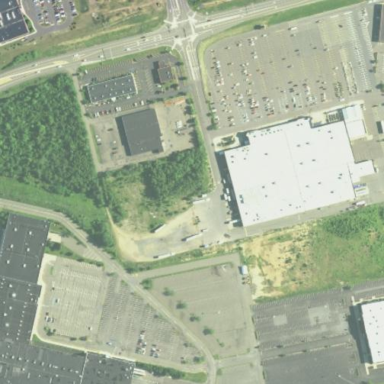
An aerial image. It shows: Retail building housing supermarket.